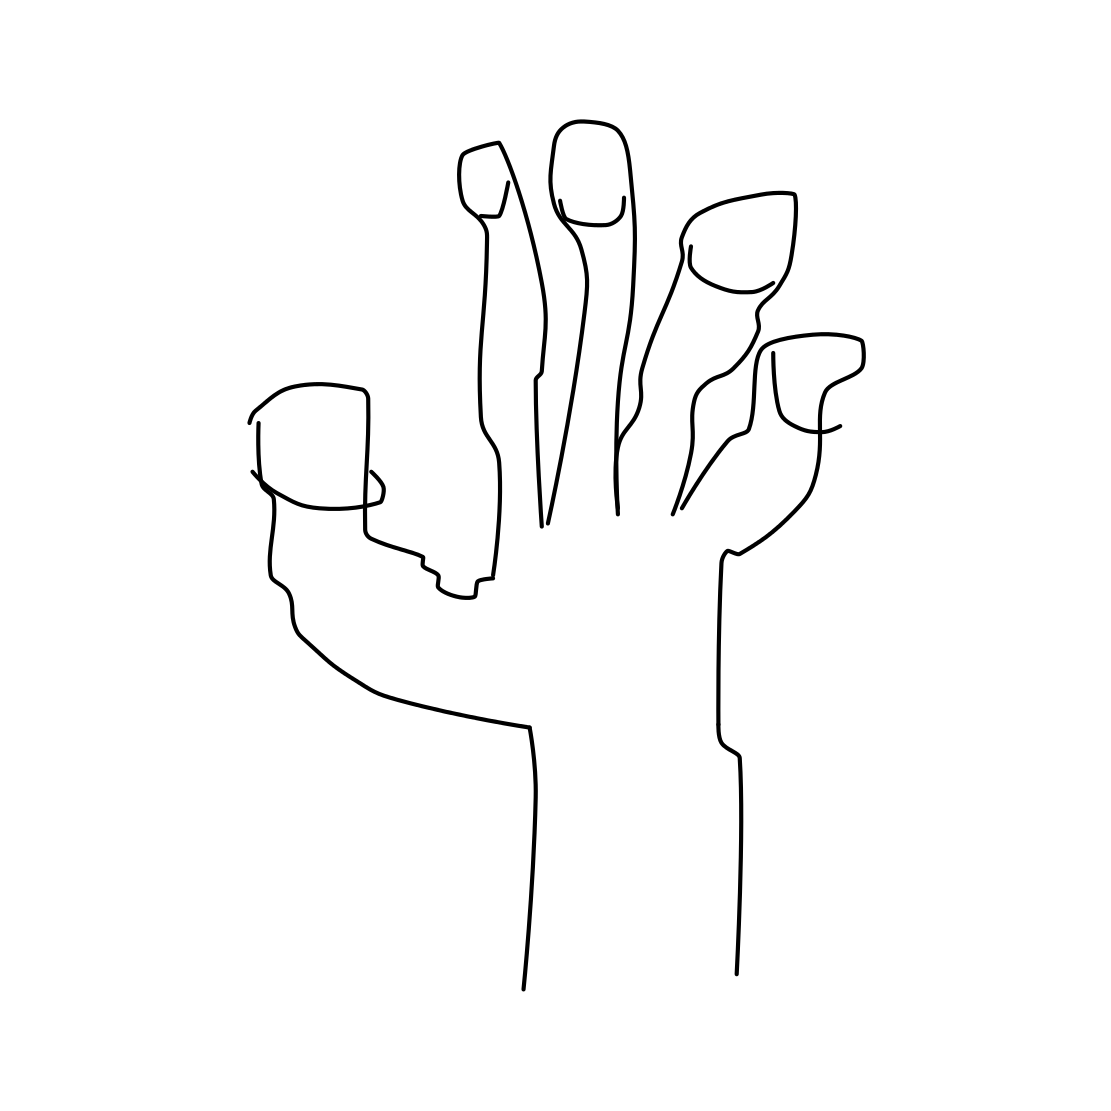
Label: hand